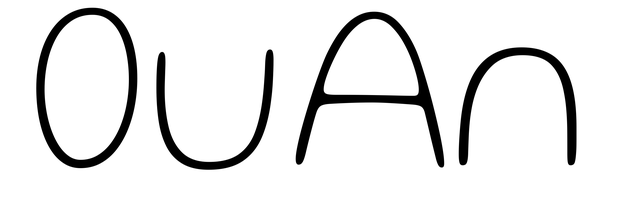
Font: Gluten_Thin